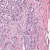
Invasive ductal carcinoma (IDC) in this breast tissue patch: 1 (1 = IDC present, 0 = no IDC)